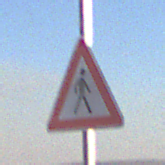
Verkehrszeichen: FussgaengerLinks
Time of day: MorningAfternoon
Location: Outdoor (Nature)
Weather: Clear
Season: NotSpecified
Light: Natural